Interaction volume radius: 10 \u00c5
Interaction volume height: 10 \u00c5
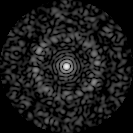
Disorder parameter: 0.8103